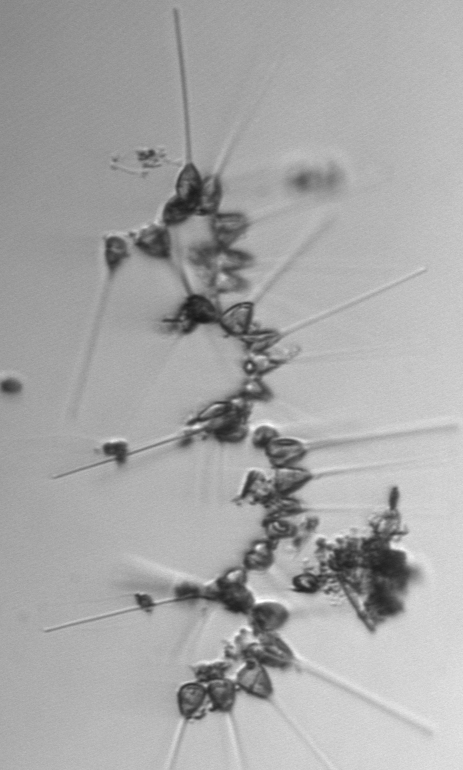
Label: Asterionellopsis_glacialis